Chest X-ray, PA view. Patient: 44 years old, sex F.
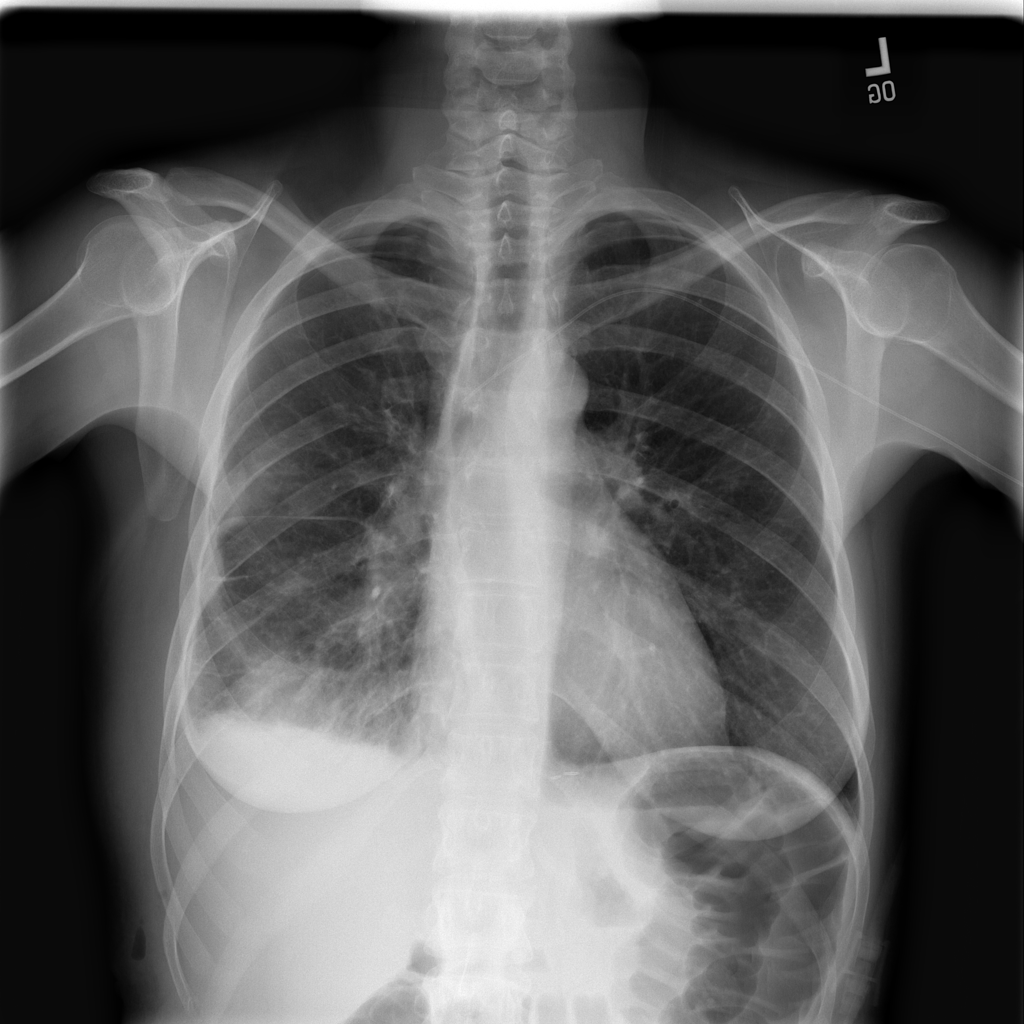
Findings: Effusion, Infiltration, Pneumothorax